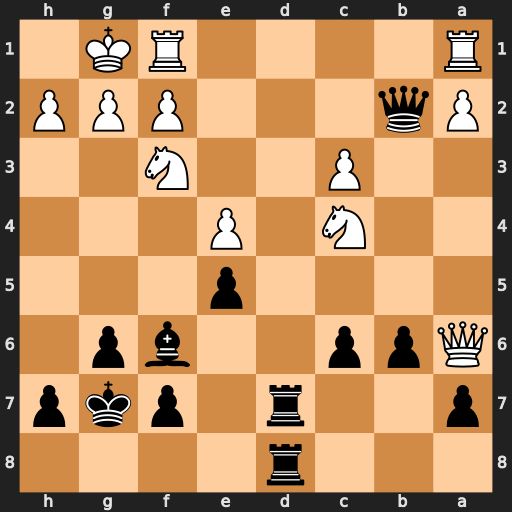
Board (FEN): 3r4/p2r1pkp/Qpp2bp1/4p3/2N1P3/2P2N2/Pq3PPP/R4RK1
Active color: b
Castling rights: -
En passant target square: -
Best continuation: Qxa1 Rxa1 Rd1+ Ne1 Rxa1 Kf1 Rdd1